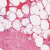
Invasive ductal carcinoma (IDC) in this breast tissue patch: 0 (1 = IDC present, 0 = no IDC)